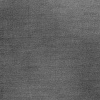
Atmospheric dust classification: dusty